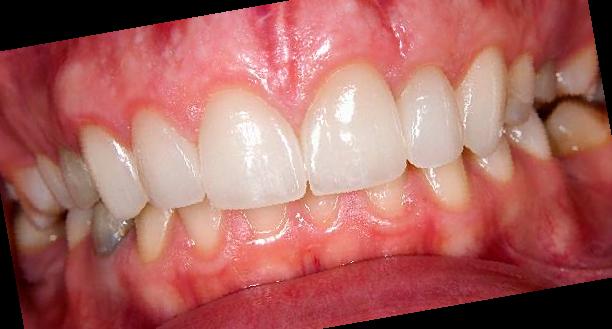
Condition: Gingivitis